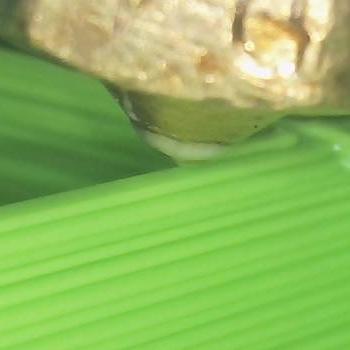
Flow rate: 47%